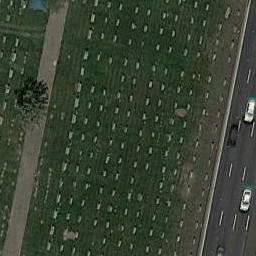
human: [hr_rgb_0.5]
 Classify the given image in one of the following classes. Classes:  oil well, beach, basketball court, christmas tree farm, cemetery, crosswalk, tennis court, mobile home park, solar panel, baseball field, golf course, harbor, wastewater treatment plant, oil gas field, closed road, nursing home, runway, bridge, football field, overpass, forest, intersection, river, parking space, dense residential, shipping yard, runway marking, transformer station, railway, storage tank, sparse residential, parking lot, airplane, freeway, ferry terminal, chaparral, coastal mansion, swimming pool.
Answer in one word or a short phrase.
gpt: cemetery